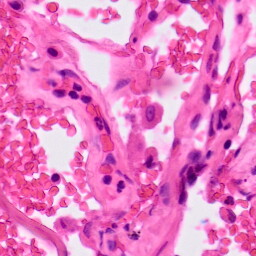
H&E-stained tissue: Lung